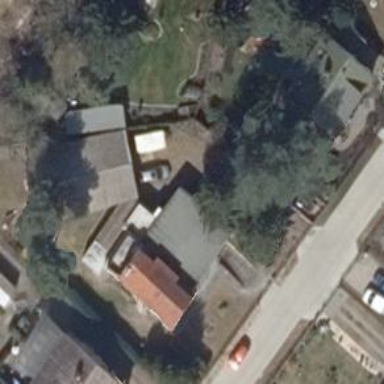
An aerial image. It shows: Detached building.